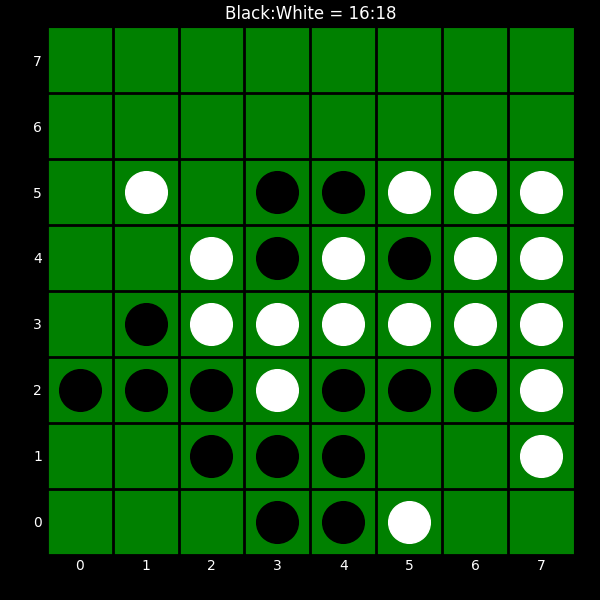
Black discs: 16
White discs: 18